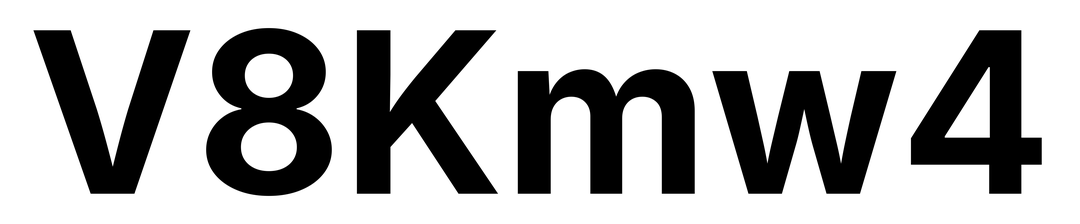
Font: Inter_Bold